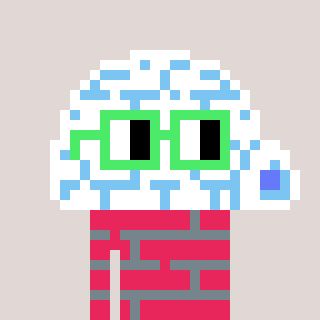
a pixel art character with square light green glasses, a igloo-shaped head and a redpinkish-colored body on a warm background